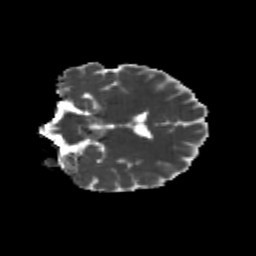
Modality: MD
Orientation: coronal
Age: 21
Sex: male
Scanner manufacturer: siemens
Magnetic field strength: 3 T
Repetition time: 3.5 s
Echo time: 0.104 s